Question: I am having trouble understanding why when I change the width from 0.2 to 0.5, only the far right series (group_c) changes. has anyone run into this?
Picture included for reference of graph output.
-
'''
group_a = (a,b,c,d,e)
group_b = (f,g,h,i,j)
group_c = (k,l,m,n,o)
width = 0.5
x = np.arange(5)
#I think it is something in here, but not sure what
plt.bar(x-0.2, group_a, width, color = 'cyan')
plt.bar(x, group_b, width, color = 'orange')
plt.bar(x+0.2, group_c, width, color = 'green')
plt.xticks(x, ['1','2','3','4','5'])
plt.xlabel("quarter")
plt.ylabel('%')
plt.legend(['Group A','Group B','Group C'])
plt.show()
'''
[picture of output]

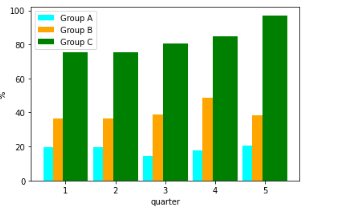
Answer: The bars are just overlapping because the offset is less than the widths of the bars. By changing the order you add them to the plot you can see that the overlap differently.
'''
import matplotlib.pyplot as plt
import numpy as np
group_a = 5*[20]
group_b = 5*[40]
group_c = 5*[100]
width = 0.5
x = np.arange(5)
#I think it is something in here, but not sure what
plt.bar(x-0.2, group_a, width, color = 'cyan')
plt.bar(x+0.2, group_c, width, color = 'green')
plt.bar(x, group_b, width, color = 'orange')
plt.xticks(x, ['1','2','3','4','5'])
plt.xlabel("quarter")
plt.ylabel('%')
plt.legend(['Group A','Group B','Group C'])
plt.show()
'''
<URL>